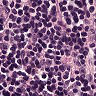
Metastatic tissue present: no